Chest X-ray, AP view. Patient: 39 years old, sex M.
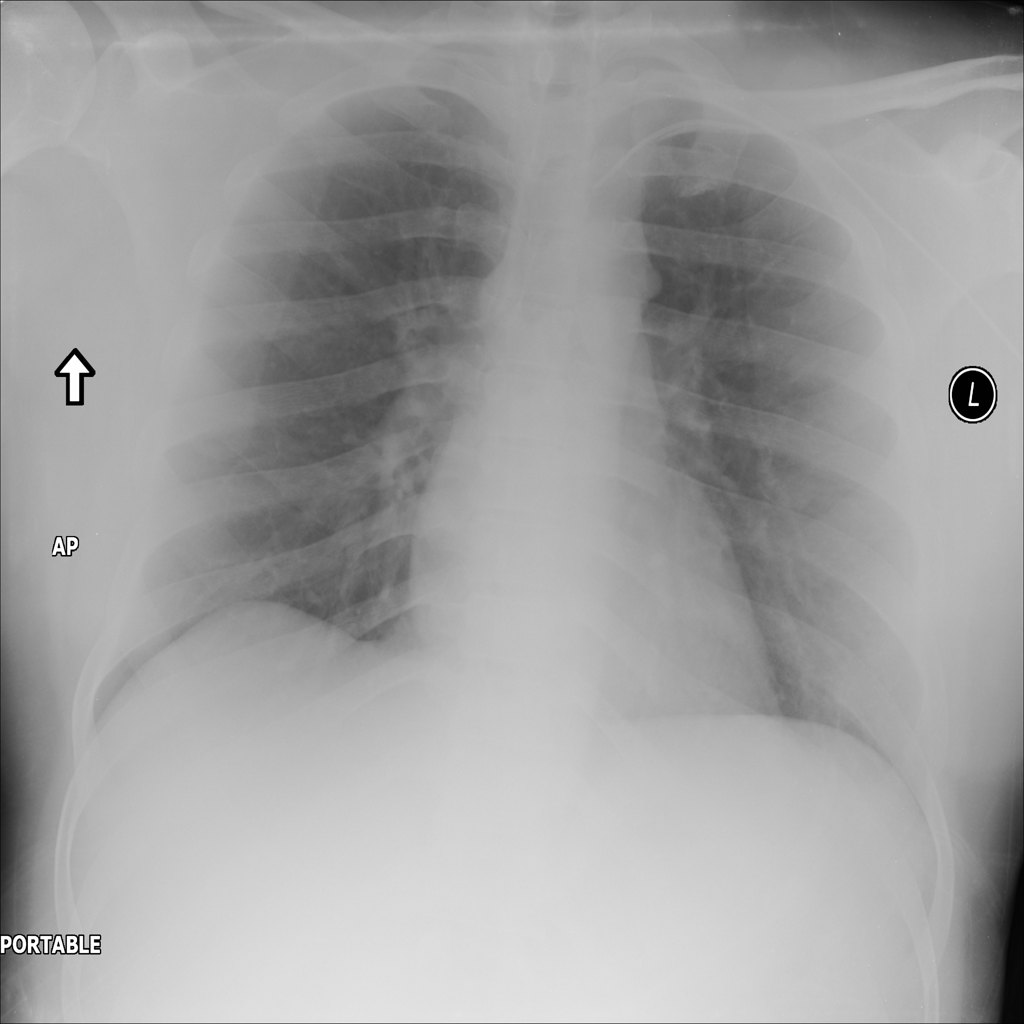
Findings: No Finding